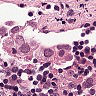
Metastatic tissue present: yes